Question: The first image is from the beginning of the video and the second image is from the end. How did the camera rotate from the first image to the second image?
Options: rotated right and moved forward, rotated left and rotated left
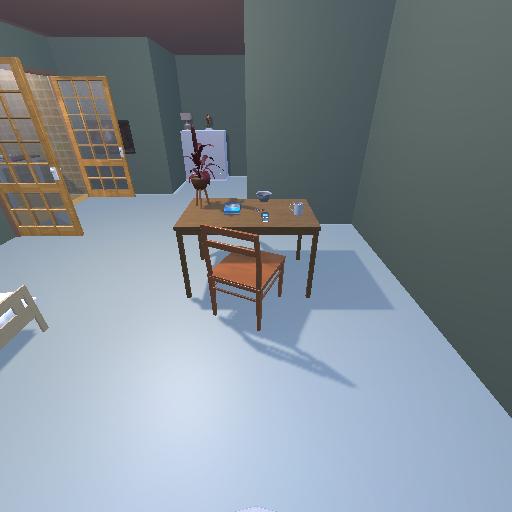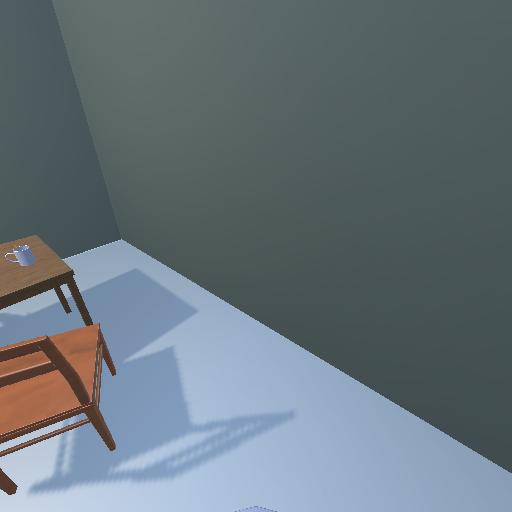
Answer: rotated right and moved forward